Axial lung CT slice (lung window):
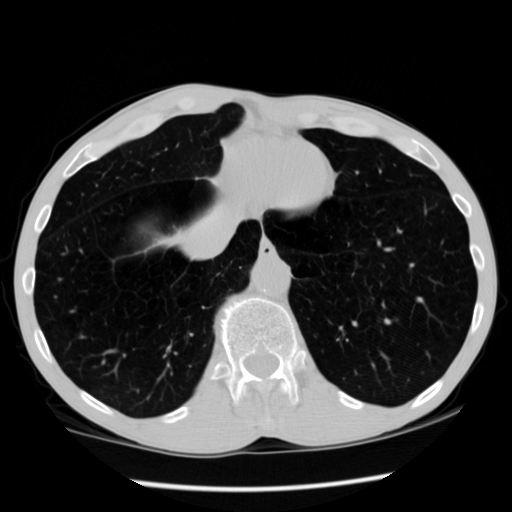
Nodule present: no